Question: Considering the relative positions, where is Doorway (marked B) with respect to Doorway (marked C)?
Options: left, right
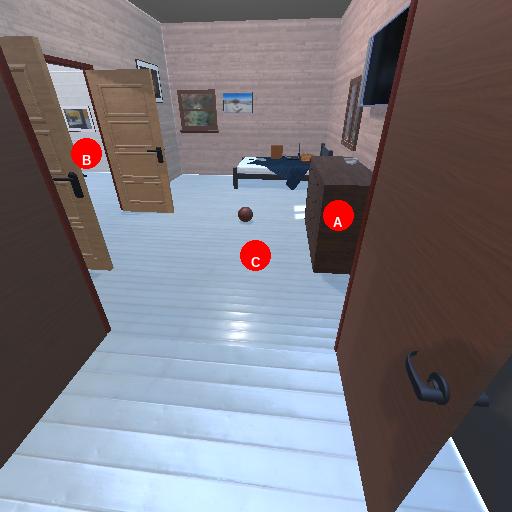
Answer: left